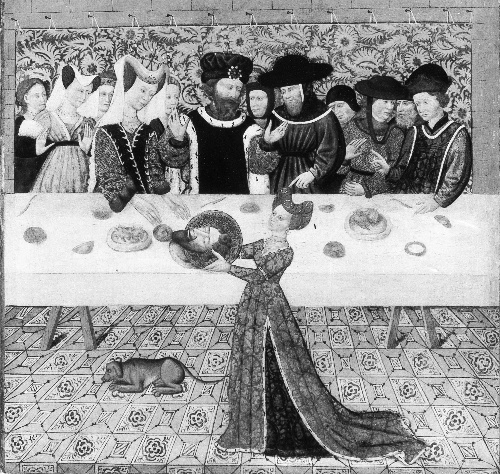
Title: Salome with the Head of Saint John the Baptist
Artist: Spanish (Catalan) Painter
Artist bio: mid-15th century
Object type: Painting
Classification: Paintings
Medium: Tempera and gold on canvas, transferred from wood
Dimensions: 34 1/2 x 34 1/2 in. (87.6 x 87.6 cm)
Department: European Paintings
Credit line: The Friedsam Collection, Bequest of Michael Friedsam, 1931
Accession year: 1932
Repository: Metropolitan Museum of Art, New York, NY
Tags: Heads|Men|Women|Saint John the Baptist|Dogs|Dining|Salome|Herod